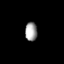
Tissue: lung
Cell type: Endothelial cells
Senescence score: 0.6377
Nuclear area (px): 222
Mean DAPI intensity: 160.261